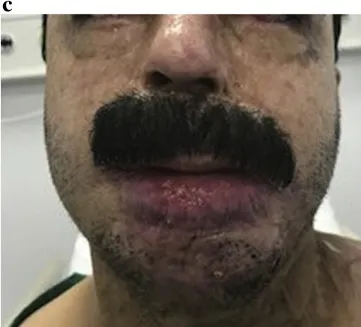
Case #1. . The functional outcome is excellent with adequate release of the oral commissures.
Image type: medical_photograph (skin_photograph)